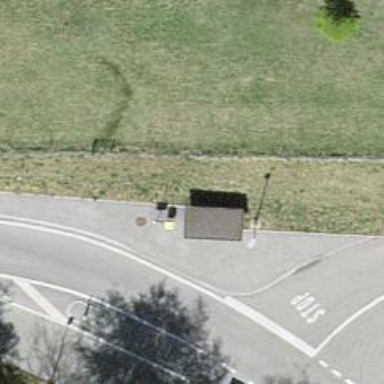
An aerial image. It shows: Bus stop with shelter. It is platform for public transport.